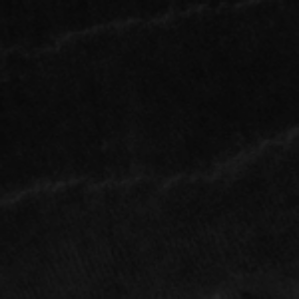
Label: frost